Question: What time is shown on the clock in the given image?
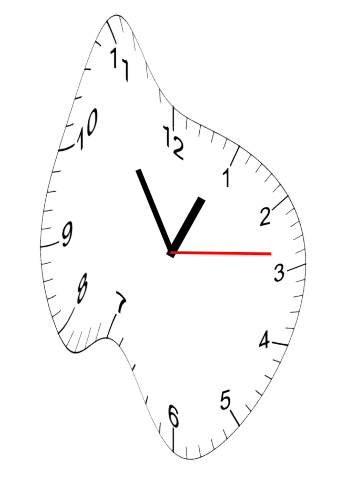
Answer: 12:54:14